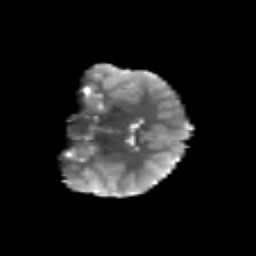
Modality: T2w
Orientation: coronal
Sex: male
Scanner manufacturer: siemens
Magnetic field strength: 3 T
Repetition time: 5 s
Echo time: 0.071 s